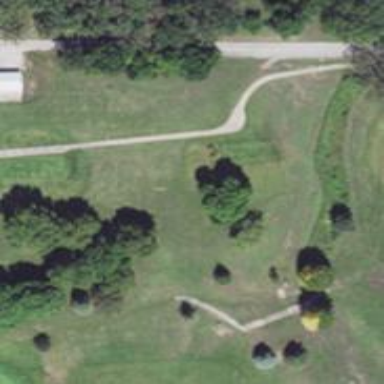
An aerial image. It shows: Path for both road and golf.